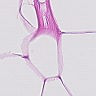
Metastatic tissue present: no